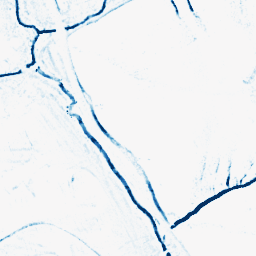
Category: morphological
Decomposition family: morphological_ellipse
Decomposition parameters: operation: closing
width: 5
height: 5
Upsampling method: bilinear
Upsampling parameters: scale: 2
Upsampling scale: 2